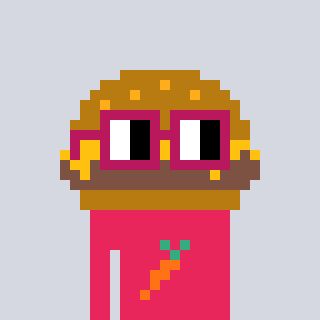
a pixel art character with square dark red glasses, a burger-shaped head and a redpinkish-colored body on a cool background